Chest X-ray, PA view. Patient: 43 years old, sex F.
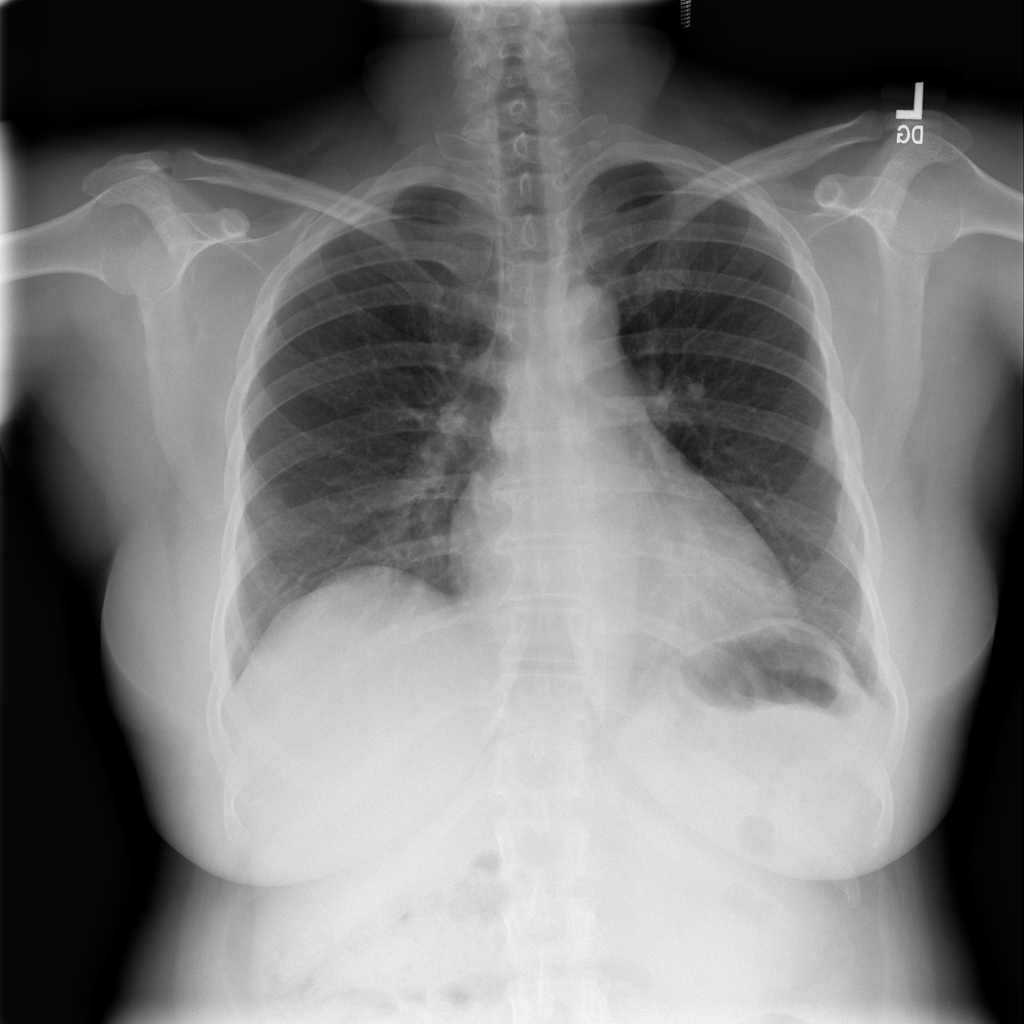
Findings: No Finding